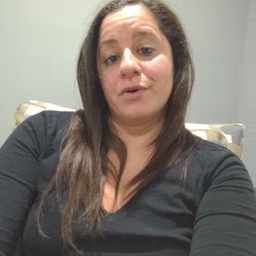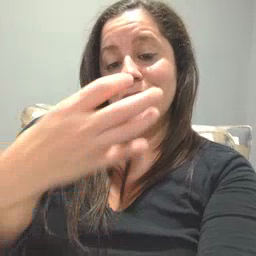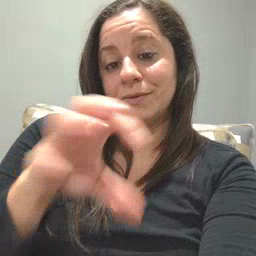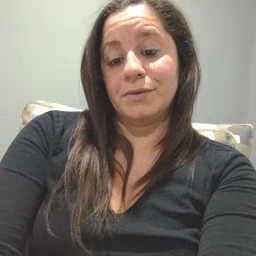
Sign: hot